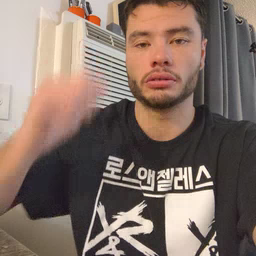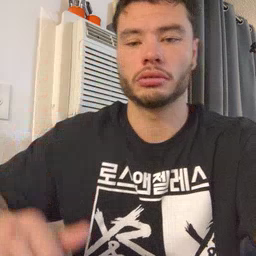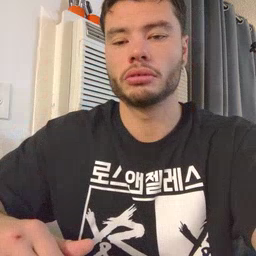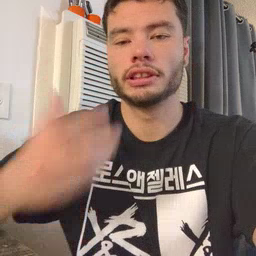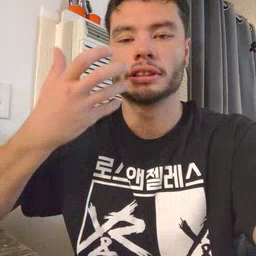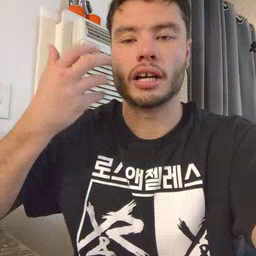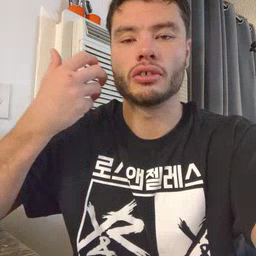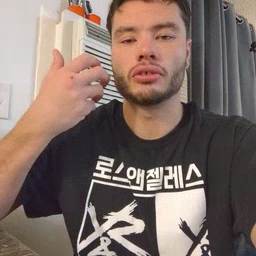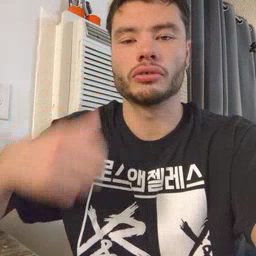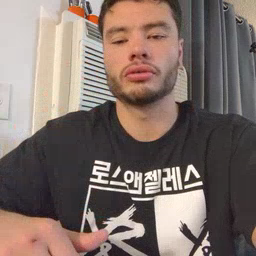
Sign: tiger